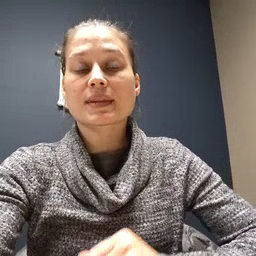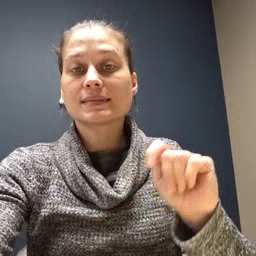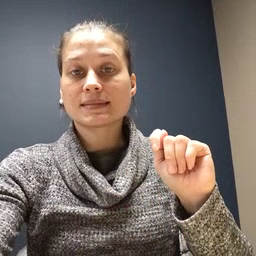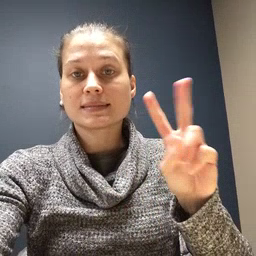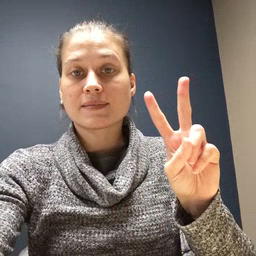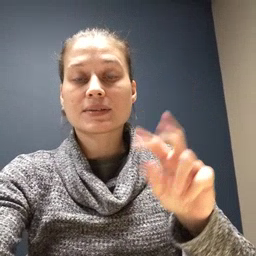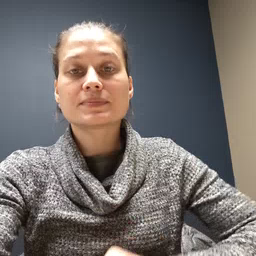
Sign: TV